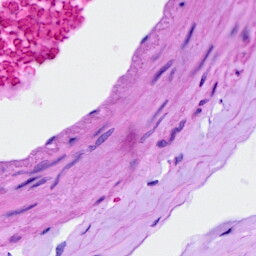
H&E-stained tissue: Ovarian